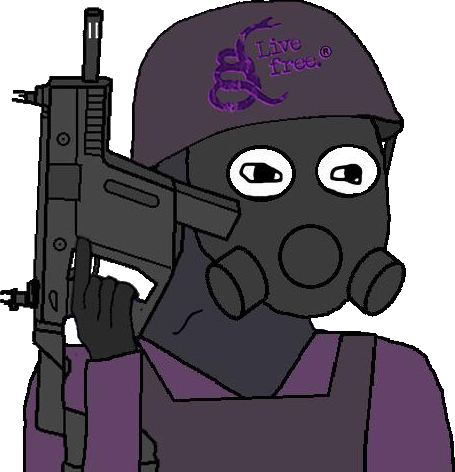
Label: 5_Oomer